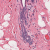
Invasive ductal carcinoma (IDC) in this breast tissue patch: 0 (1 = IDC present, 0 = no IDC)